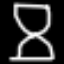
Label: hourglass